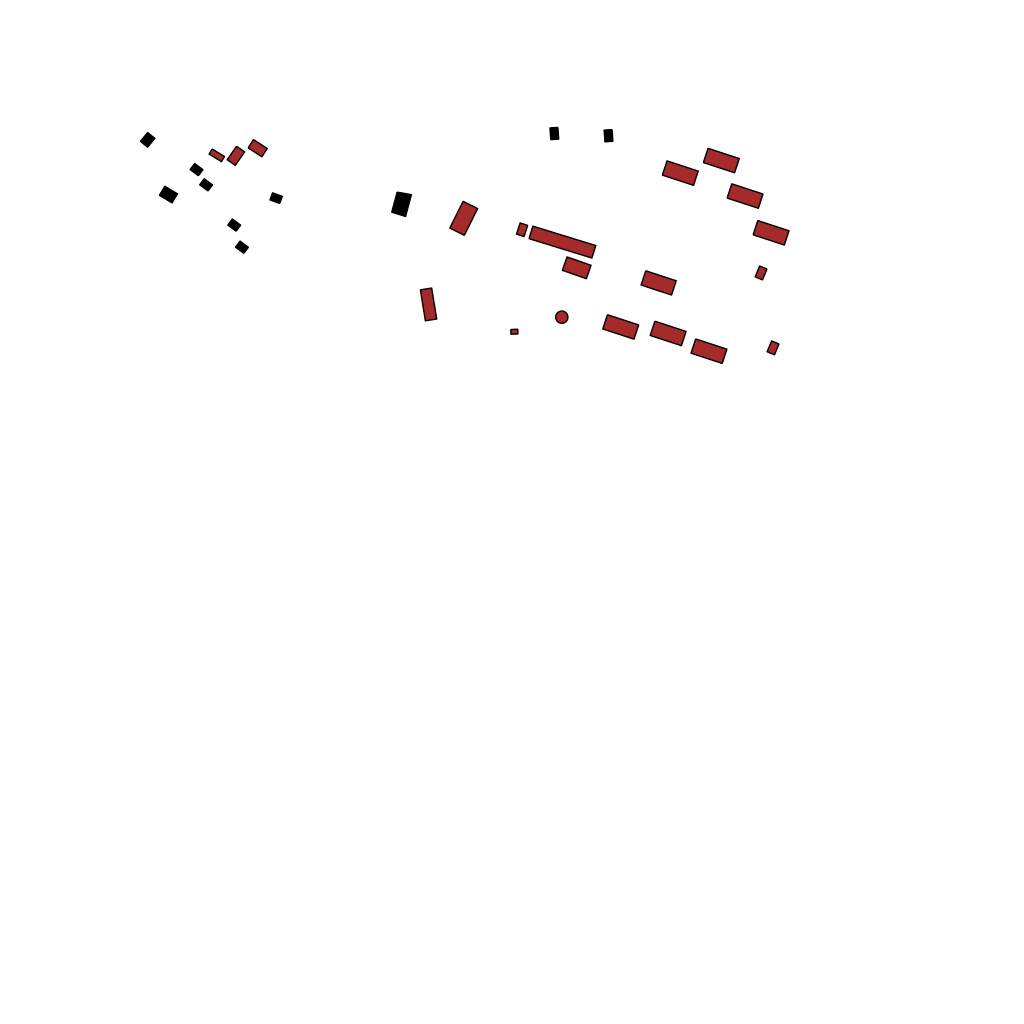
Tags: overhead vector_map, recreation, soviet, individual_rise, low_rise, medium_rise, density_1, Building, Facility, 1.0 km²